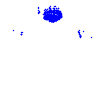
Particle: electron